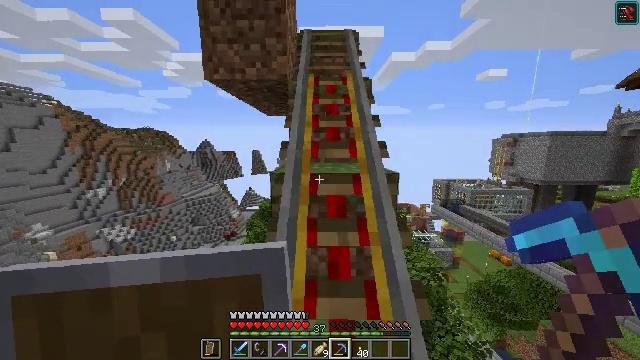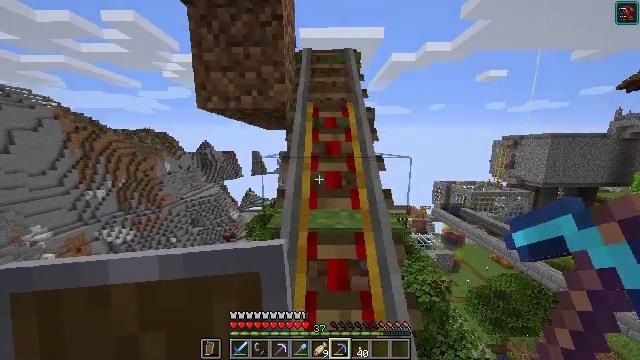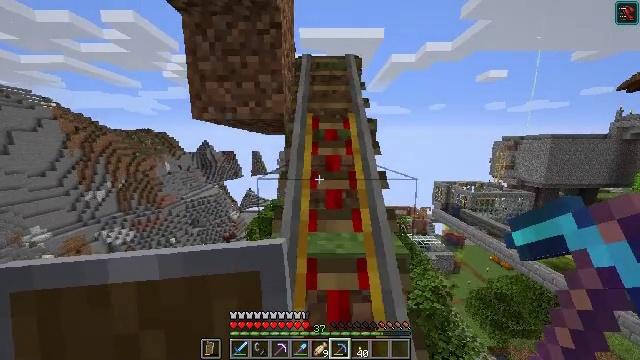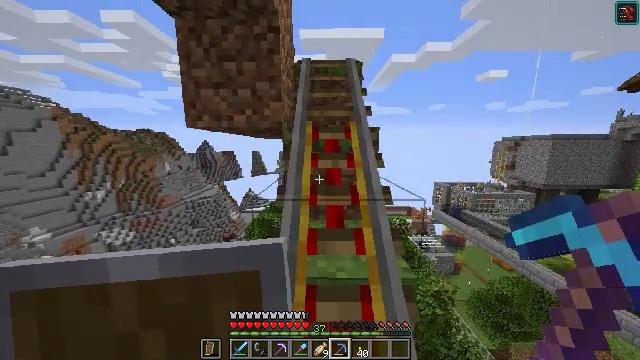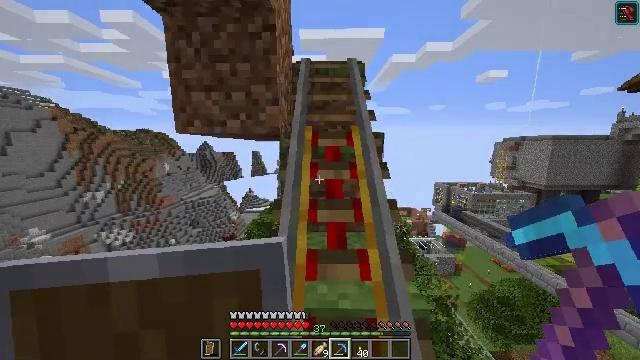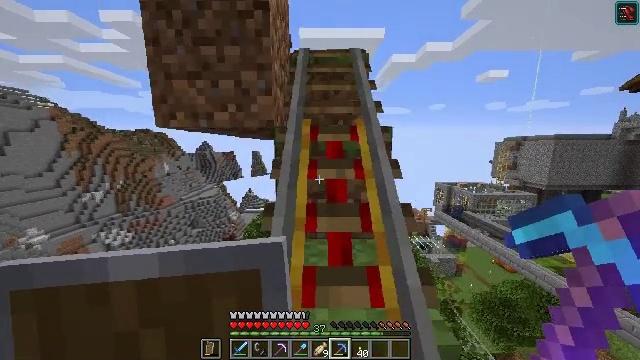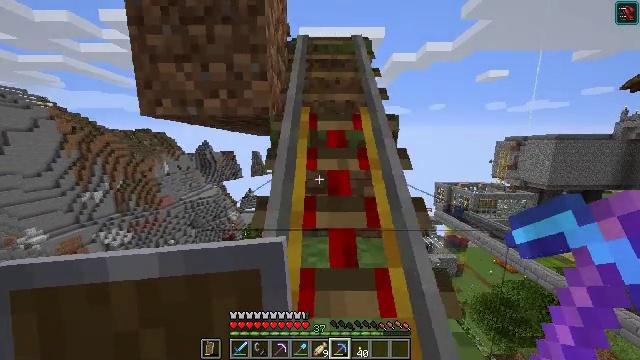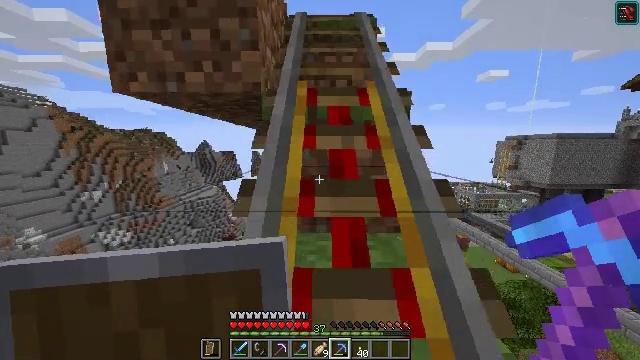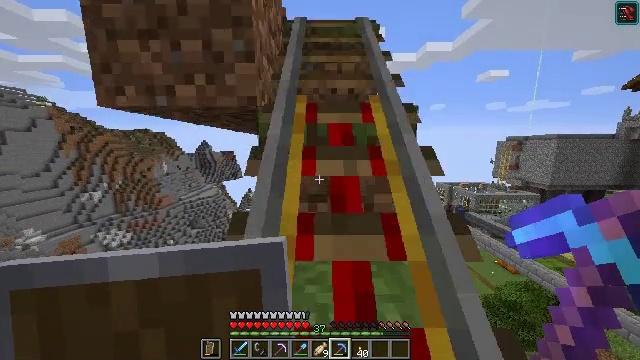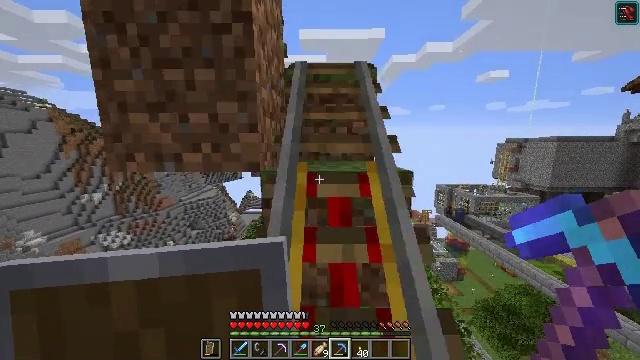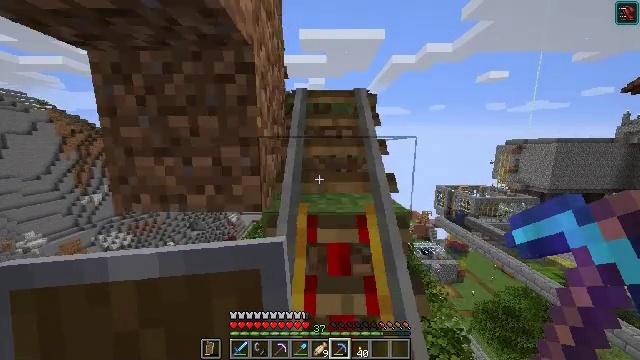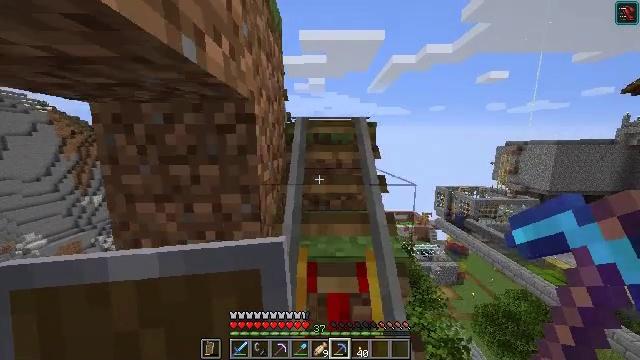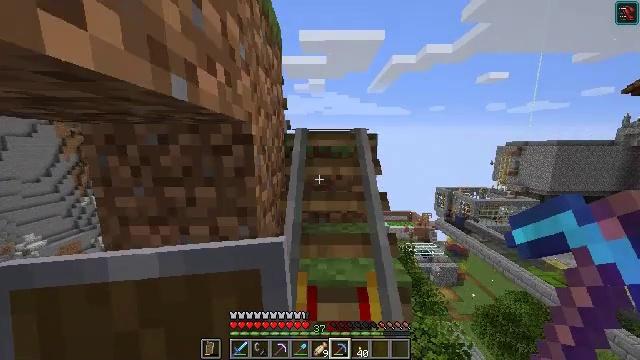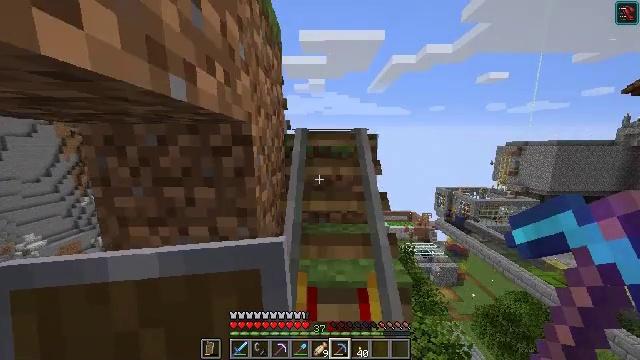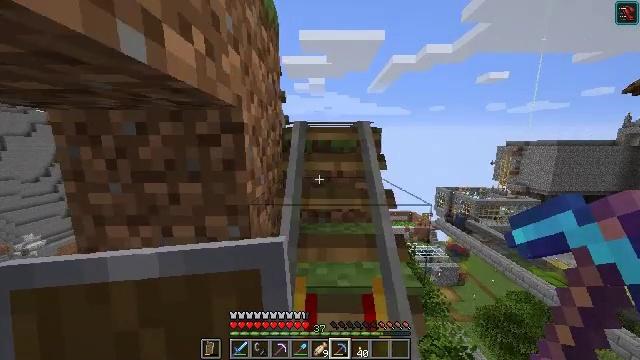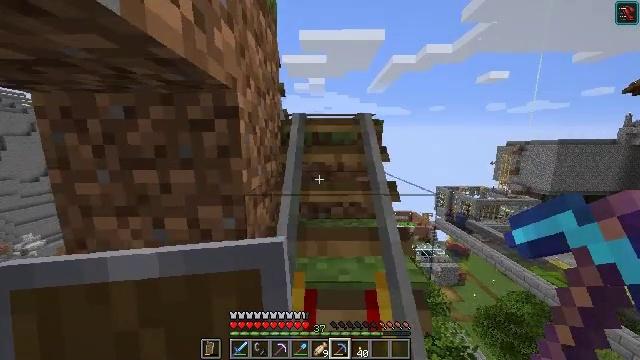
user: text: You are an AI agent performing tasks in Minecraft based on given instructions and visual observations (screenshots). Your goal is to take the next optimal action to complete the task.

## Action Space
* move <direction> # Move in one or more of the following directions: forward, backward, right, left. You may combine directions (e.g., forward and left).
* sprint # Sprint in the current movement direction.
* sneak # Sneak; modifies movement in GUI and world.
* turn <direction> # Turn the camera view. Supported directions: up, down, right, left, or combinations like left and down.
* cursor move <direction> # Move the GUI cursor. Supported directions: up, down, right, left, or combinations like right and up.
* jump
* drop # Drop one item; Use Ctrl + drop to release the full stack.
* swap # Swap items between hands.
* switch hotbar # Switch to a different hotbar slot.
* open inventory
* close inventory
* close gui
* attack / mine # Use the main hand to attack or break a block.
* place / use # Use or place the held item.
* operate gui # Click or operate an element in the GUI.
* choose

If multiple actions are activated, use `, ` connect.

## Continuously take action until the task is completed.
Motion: motion action
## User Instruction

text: Break the crimson fungus for harvesting.
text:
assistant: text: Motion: move forward
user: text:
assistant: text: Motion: move forward
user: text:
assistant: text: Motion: move forward
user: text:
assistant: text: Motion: move forward
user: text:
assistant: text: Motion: move forward
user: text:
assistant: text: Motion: move forward
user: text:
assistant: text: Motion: move forward, jump
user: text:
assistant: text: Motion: move forward, jump
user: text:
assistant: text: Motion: move forward, jump
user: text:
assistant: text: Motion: move forward
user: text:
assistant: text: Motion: move forward
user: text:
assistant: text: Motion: move forward
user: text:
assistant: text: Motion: move forward
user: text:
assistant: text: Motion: move forward
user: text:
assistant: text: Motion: move forward
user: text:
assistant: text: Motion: move forward
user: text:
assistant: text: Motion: move forward, jump
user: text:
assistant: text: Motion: move forward, jump
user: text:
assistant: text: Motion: move forward, turn down, jump
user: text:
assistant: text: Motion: move forward
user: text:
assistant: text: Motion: move forward
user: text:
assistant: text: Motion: move forward
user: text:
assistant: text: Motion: move forward, turn down
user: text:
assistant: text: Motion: move forward, turn left and down
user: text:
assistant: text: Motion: move forward, turn left and down
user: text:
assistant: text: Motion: move forward, turn left, jump
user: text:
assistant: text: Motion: move forward, turn left, jump
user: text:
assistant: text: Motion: move forward, turn left and down, jump
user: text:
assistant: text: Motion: move forward and move right, turn left and down
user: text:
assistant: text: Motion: move forward and move right, turn left and down